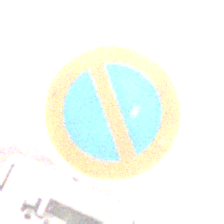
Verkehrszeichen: EingeschraenktesHalteverbot
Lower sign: MehrspurigeFahrzeuge2
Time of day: MorningAfternoon
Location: Outdoor (Urban)
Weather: Clear
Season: NotSpecified
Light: Natural